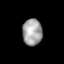
Tissue: lung
Cell type: Endothelial cells
Senescence score: 0.5581
Nuclear area (px): 515
Mean DAPI intensity: 162.526